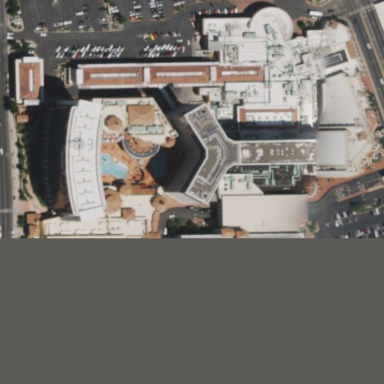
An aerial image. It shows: Building that functions as both hotel and casino.